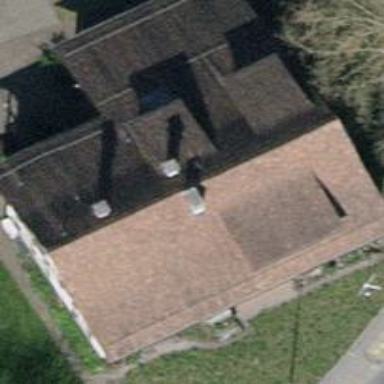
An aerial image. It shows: Detached building with gabled roof.